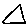
Label: triangle